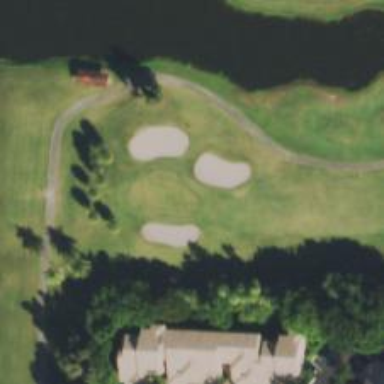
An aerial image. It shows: Golf hole.